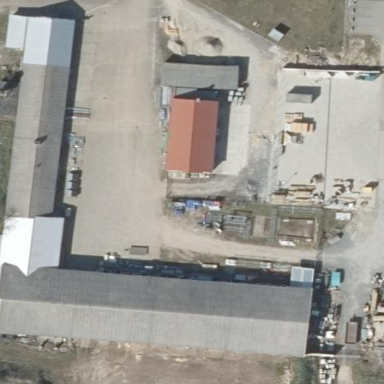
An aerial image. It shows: Farm auxiliary building.